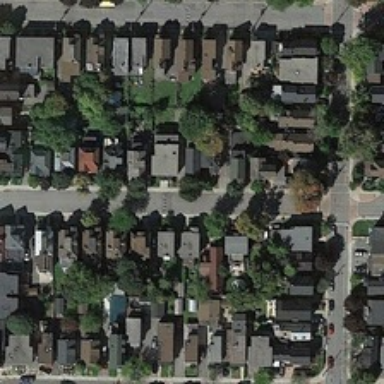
Four long straight road through the dense residential area .